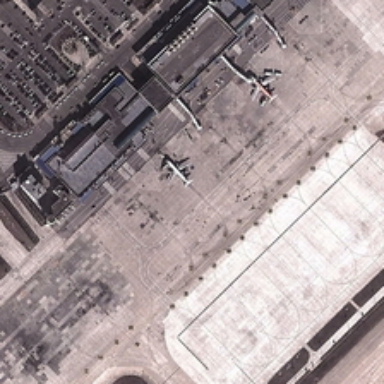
Two planes are in an airport near a large parking lot with many cars .